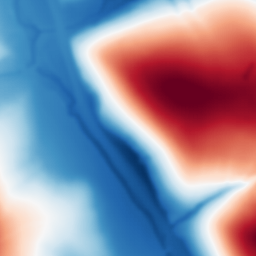
Category: multiscale
Decomposition family: dog_multiscale
Decomposition parameters: sigma_ratio: 2
n_scales: 6
base_sigma: 2
Upsampling method: sinc_hamming
Upsampling parameters: scale: 4
kernel_size: 16
Upsampling scale: 4